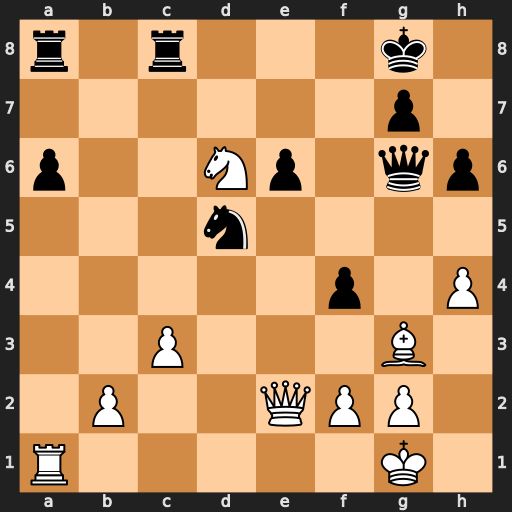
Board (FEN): r1r3k1/6p1/p2Np1qp/3n4/5p1P/2P3B1/1P2QPP1/R5K1
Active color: w
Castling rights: -
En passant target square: -
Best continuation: h5 Qf6 Bh4